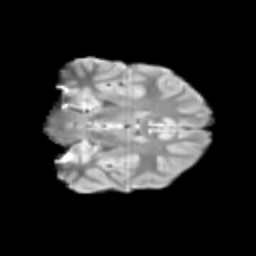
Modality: T2w
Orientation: coronal
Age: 13
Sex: male
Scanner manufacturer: siemens
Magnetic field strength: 3 T
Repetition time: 3.8 s
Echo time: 0.07 s